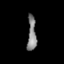
Tissue: lung
Cell type: Epithelial cells
Senescence score: 0.243
Nuclear area (px): 299
Mean DAPI intensity: 131.334